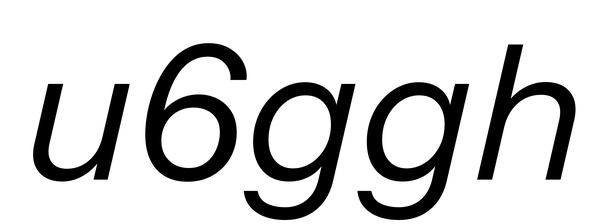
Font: InstrumentSans-Italic_Italic